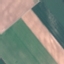
Label: AnnualCrop